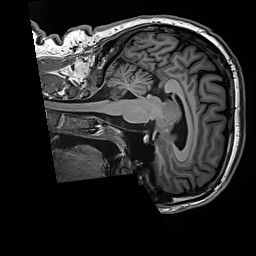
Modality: T1w
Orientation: sagittal
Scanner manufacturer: siemens
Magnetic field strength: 3 T
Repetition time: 2.5 s
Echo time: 0.00299 s